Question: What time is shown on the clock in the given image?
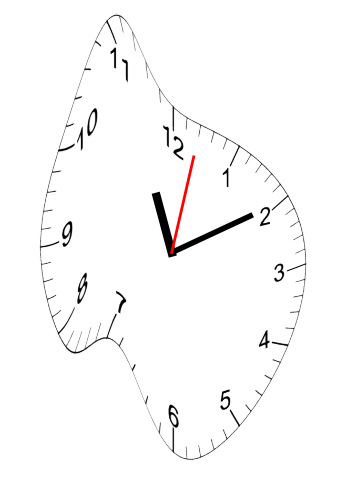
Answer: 11:10:02